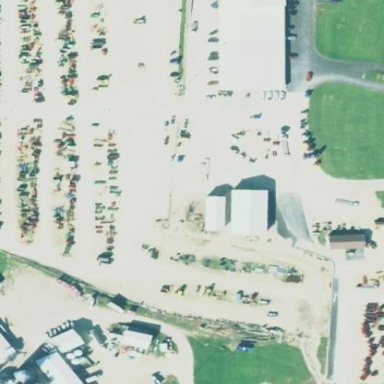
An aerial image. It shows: Industrial area with agrarian shop.